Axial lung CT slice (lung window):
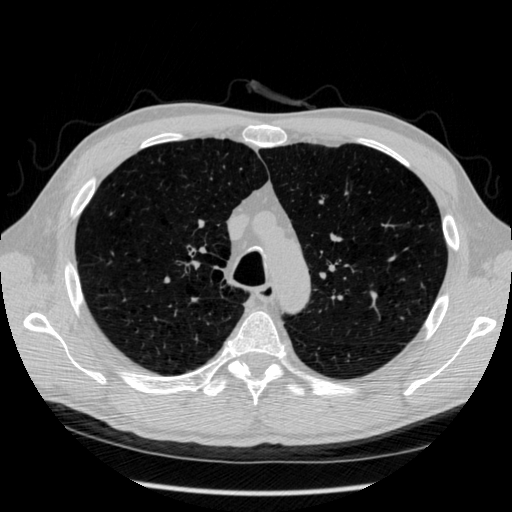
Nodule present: no